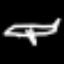
Label: airplane